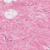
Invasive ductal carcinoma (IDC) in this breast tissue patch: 0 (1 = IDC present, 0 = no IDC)